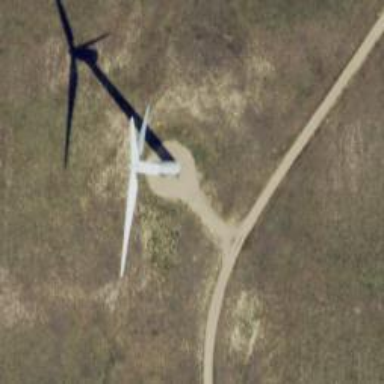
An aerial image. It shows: Wind power generator with wind turbines.